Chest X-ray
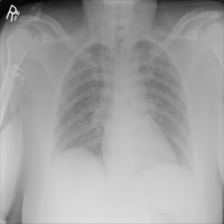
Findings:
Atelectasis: negative
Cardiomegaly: negative
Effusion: negative
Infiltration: negative
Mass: negative
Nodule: negative
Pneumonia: negative
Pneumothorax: negative
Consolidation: negative
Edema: negative
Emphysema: negative
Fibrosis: negative
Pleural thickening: negative
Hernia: negative